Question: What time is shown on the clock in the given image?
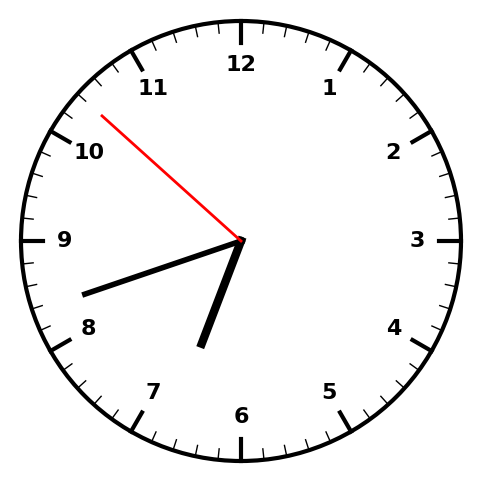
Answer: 06:41:52